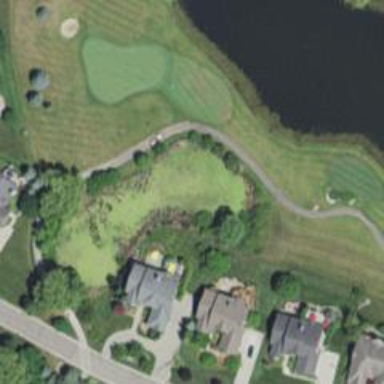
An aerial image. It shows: Path for both road and golf.